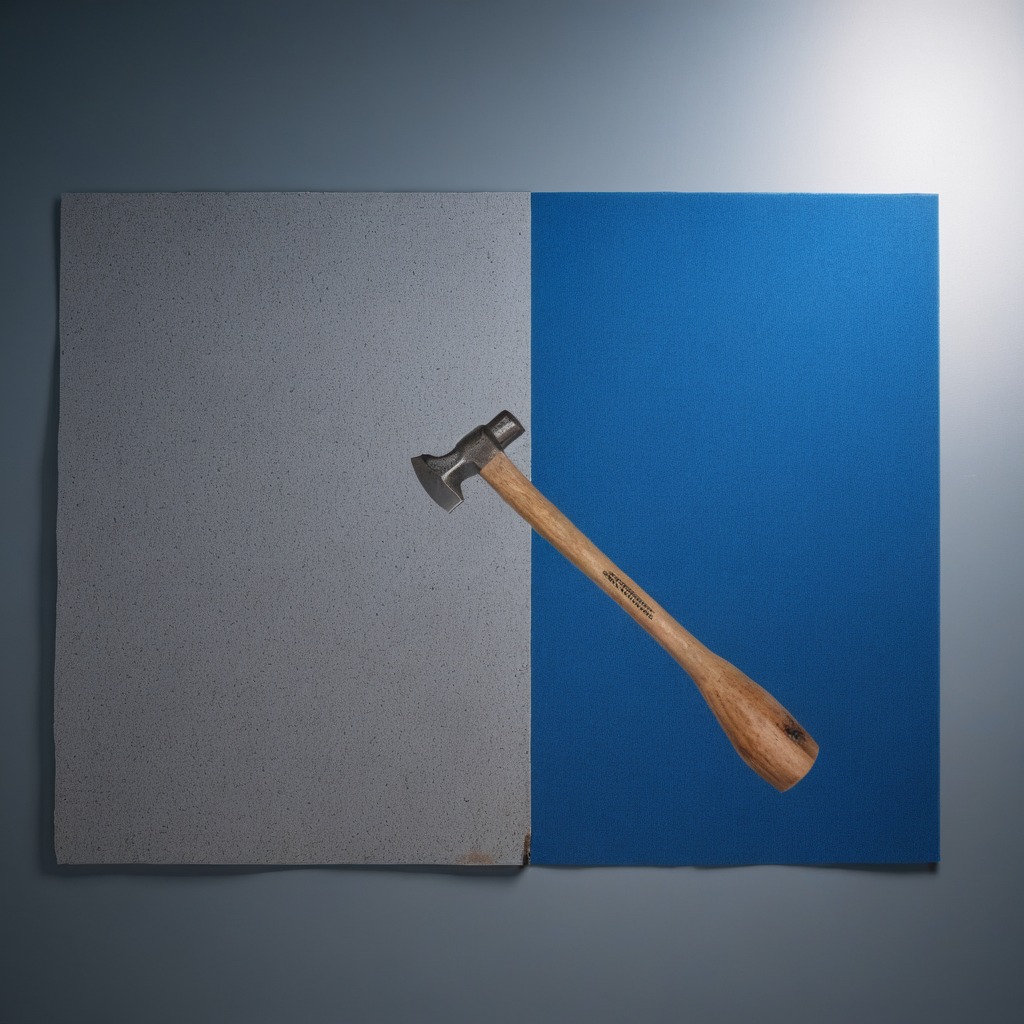
A hammer lies on a clean granite tabletop covered with a blue rubber mat inside a workshop under bright overhead lighting crisp shadows high clarity worn but beneath the mat